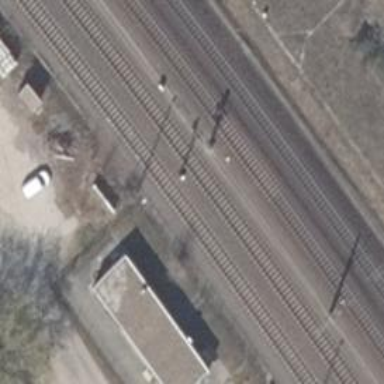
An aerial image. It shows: Railway signal.